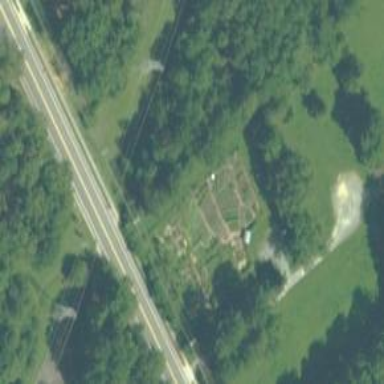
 leisure land intended for communal use."